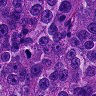
Metastatic tissue present: yes